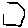
Label: hexagon